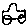
Label: car